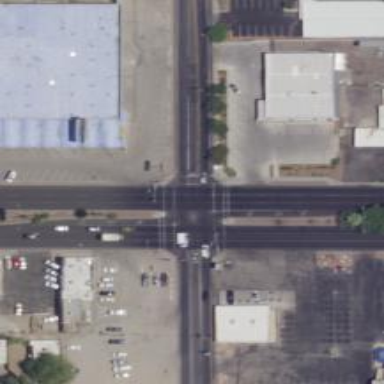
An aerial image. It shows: Marked crossing on the road.